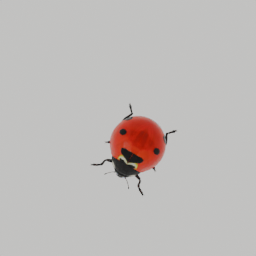
Label: animals